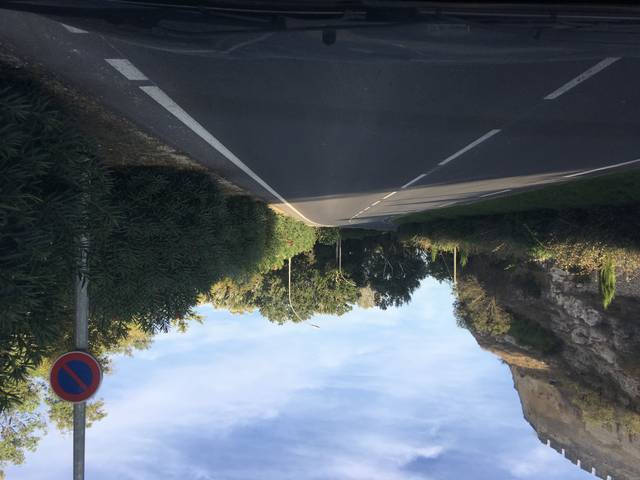
Region: France
Coordinates: 43.965, 4.802